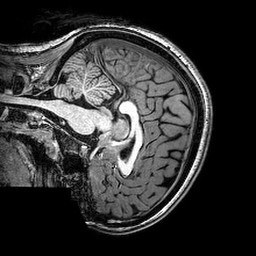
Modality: T1w
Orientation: sagittal
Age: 19
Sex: female
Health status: healthy
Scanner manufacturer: philips
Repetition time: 0.008215 s
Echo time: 0.00378 s